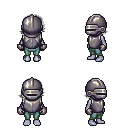
a pixel art fantasy rpg character, female body template, dark elf, purple skin, steel chest armor, teal pants, gray swoop hairstyle, metal helm, metal gloves, four views (front, back, left, right), 2x2 character sprite sheet, small pixel art, hard edges, no anti-aliasing